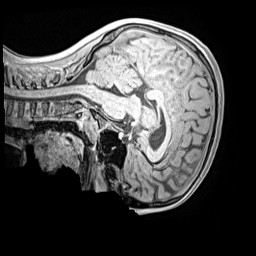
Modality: MP2RAGE
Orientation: sagittal
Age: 9
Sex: male
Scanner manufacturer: siemens
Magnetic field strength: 3 T
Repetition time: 4 s
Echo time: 0.00299 s